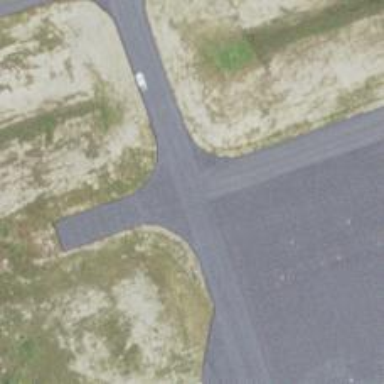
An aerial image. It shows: Image of taxiway at airport.